Question: For the below image I would like to display an error message like "Package name is alert exit".

Which validation rules applies for this?
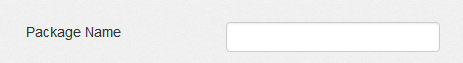
Answer: You can use validation in your model like this:
'''
$validate = array('name' => array(
'rule' => 'isUnique'
'message' => 'Package name is already exist.'
));
'''
You can check <URL>.